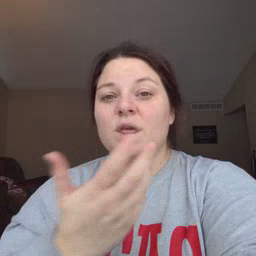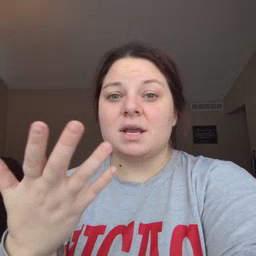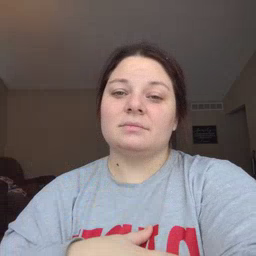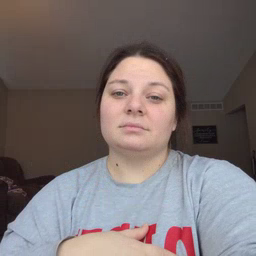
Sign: every